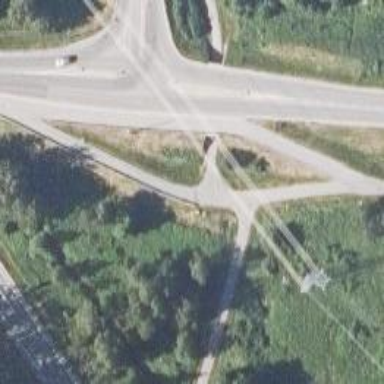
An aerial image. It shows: Asphalt cycleway.